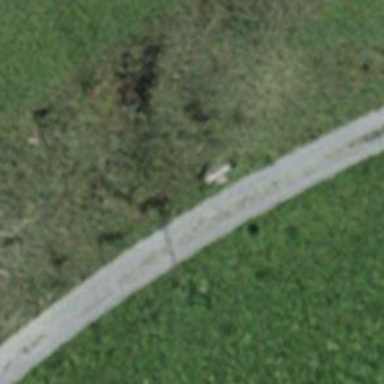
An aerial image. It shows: Bench.